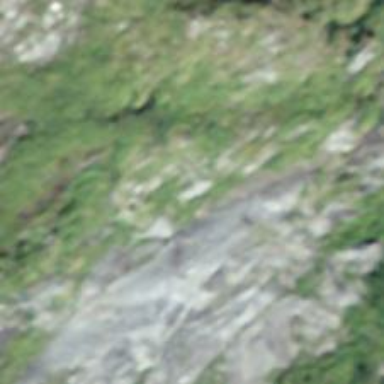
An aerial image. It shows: Natural cliff.